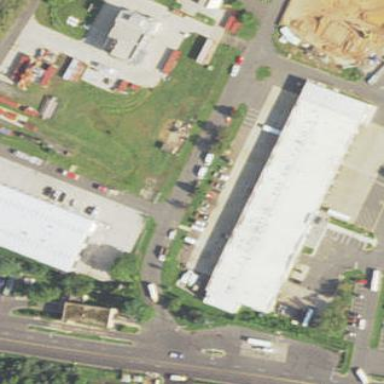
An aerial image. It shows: Industrial area with depot.